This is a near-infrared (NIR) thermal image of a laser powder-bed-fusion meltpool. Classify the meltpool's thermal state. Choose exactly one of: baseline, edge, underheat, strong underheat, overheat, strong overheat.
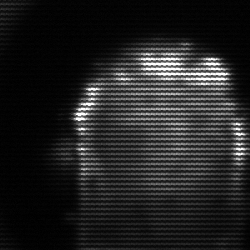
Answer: baseline